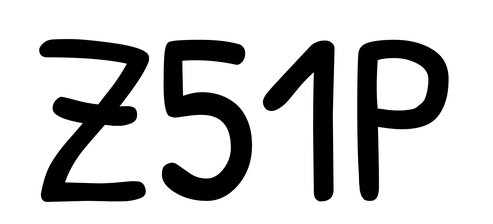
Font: PatrickHand-Regular